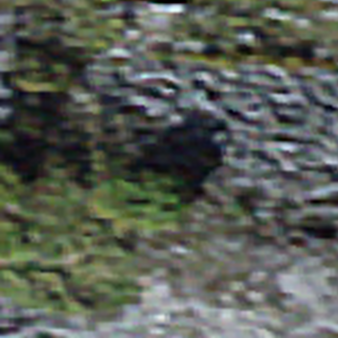
Label: other